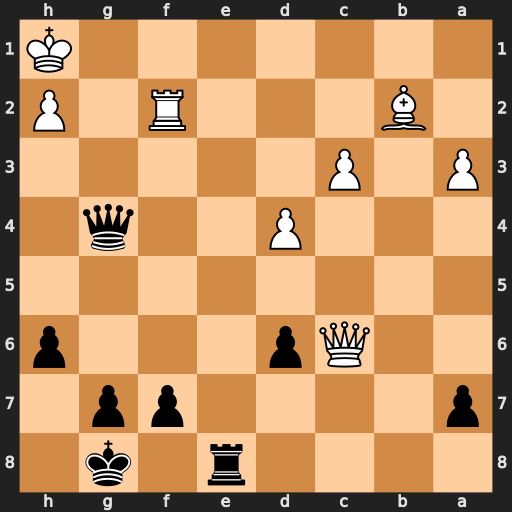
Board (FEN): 4r1k1/p4pp1/2Qp3p/8/3P2q1/P1P5/1B3R1P/7K
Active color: b
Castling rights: -
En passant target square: -
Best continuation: Re1+ Rf1 Rxf1#